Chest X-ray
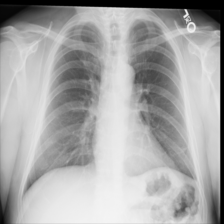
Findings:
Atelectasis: positive
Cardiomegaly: negative
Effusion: negative
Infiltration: negative
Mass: negative
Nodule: negative
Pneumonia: negative
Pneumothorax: negative
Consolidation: negative
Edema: negative
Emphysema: negative
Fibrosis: negative
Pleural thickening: negative
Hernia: negative